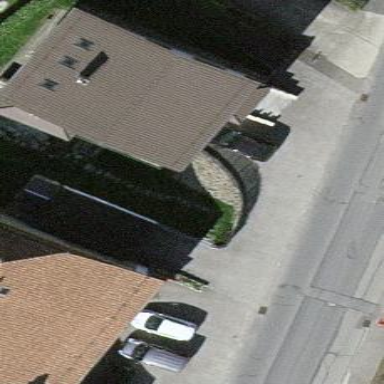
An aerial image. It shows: Detached building with gabled roof.